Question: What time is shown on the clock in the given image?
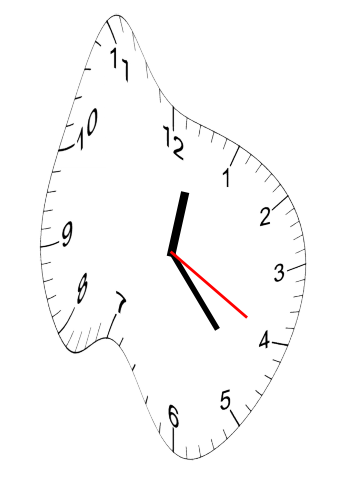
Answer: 12:23:20